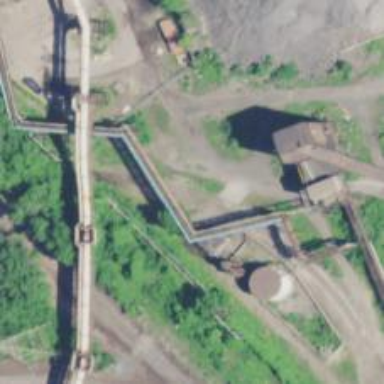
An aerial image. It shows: Disused railway.